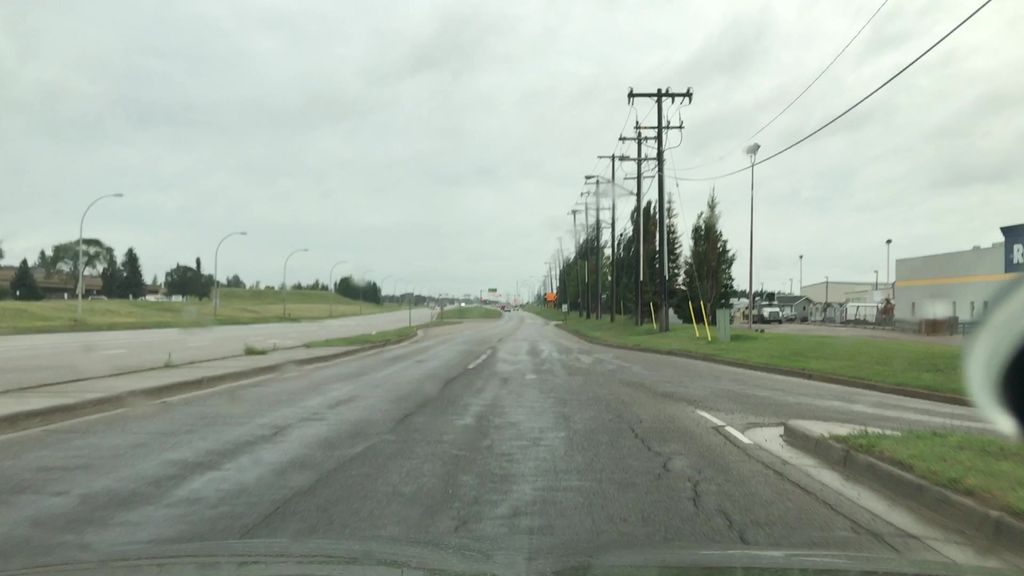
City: edmonton